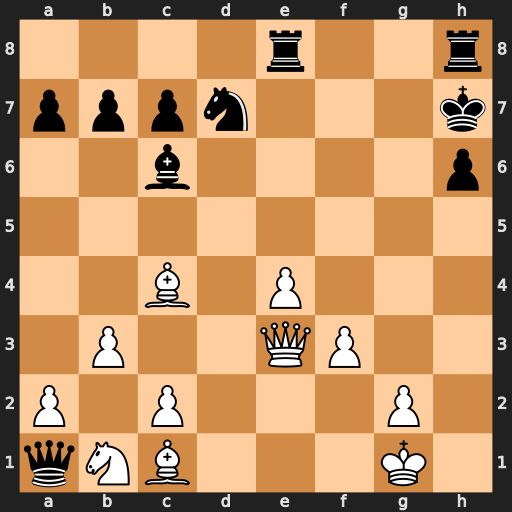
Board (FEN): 4r2r/pppn3k/2b4p/8/2B1P3/1P2QP2/P1P3P1/qNB3K1
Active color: w
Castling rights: -
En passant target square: -
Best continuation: Qxh6#